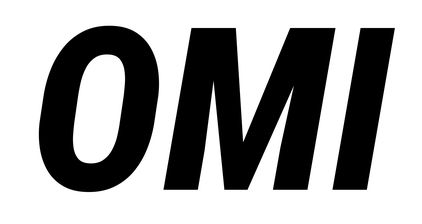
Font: Roboto-Italic_Condensed_ExtraBold_Italic